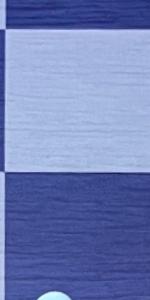
Label: Empty